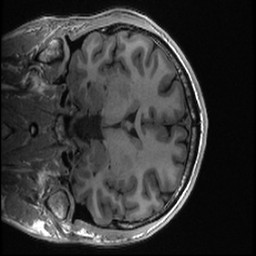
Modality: T1w
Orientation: coronal
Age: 28
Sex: male